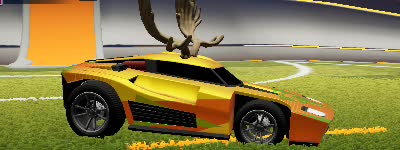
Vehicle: breakout